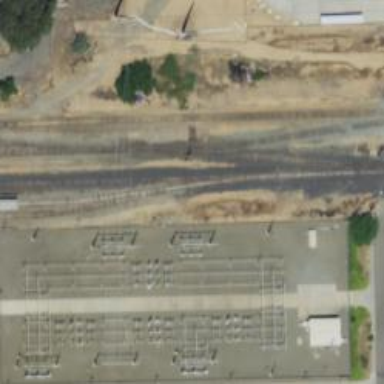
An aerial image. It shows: Railway spur service.